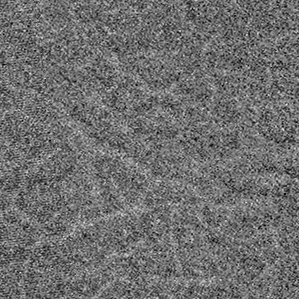
Label: frost